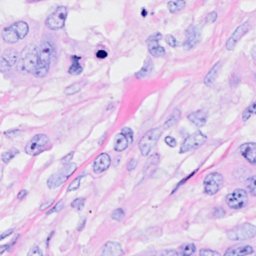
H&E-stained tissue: Breast